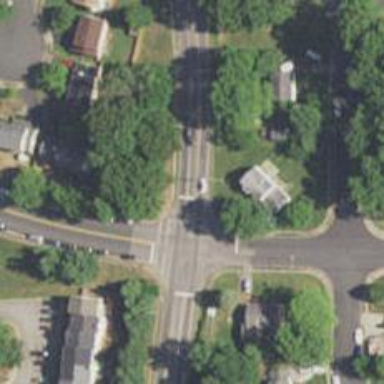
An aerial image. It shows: Stop road.